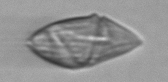
Label: Gyrodinium